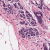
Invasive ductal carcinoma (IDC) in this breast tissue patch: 0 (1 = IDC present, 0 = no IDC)